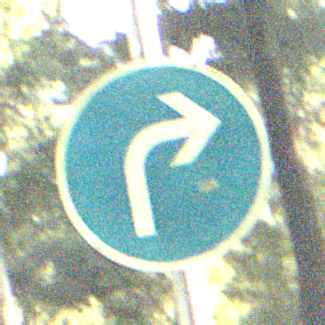
Verkehrszeichen: VorgeschriebeneFahrtrichtungRechts
Umgebung: Outdoor, Nature
Tageszeit: MorningAfternoon
Wetter: Clear
Licht: Natural
Jahreszeit: NotSpecified
Kontrast: HighContrast